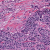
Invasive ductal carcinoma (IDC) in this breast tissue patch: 0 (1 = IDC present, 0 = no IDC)